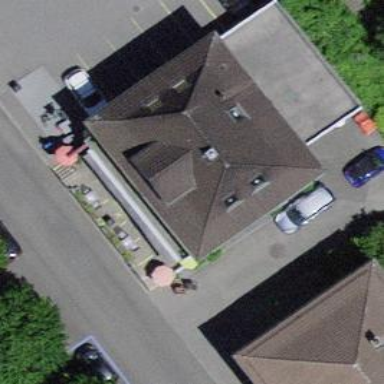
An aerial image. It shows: Café with bakery inside.